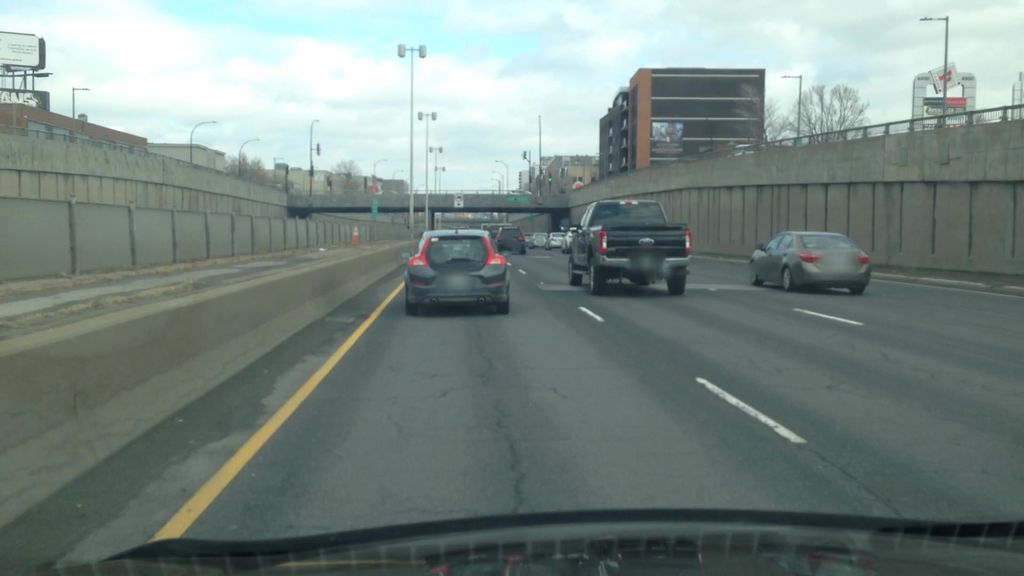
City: montreal